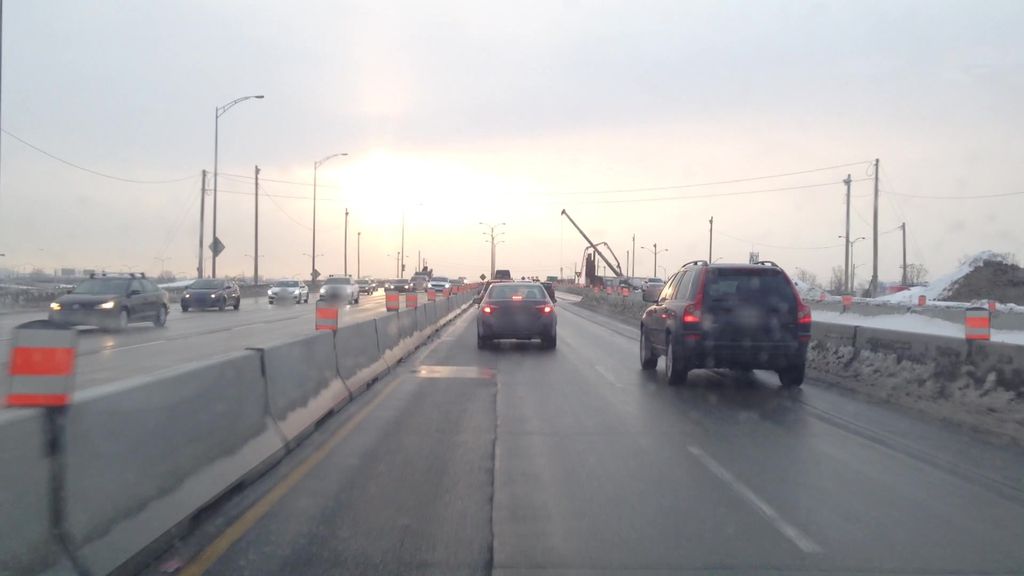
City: montreal